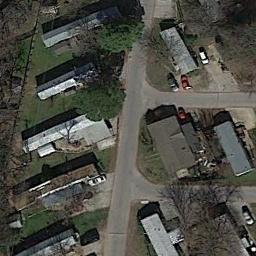
Label: residential